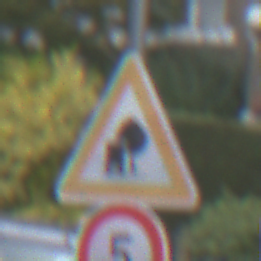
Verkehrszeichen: UnzureichendesLichtraumprofil
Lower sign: Geschwindigkeit5
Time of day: MorningAfternoon
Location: Outdoor (Urban)
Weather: Overcast
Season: NotSpecified
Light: Natural